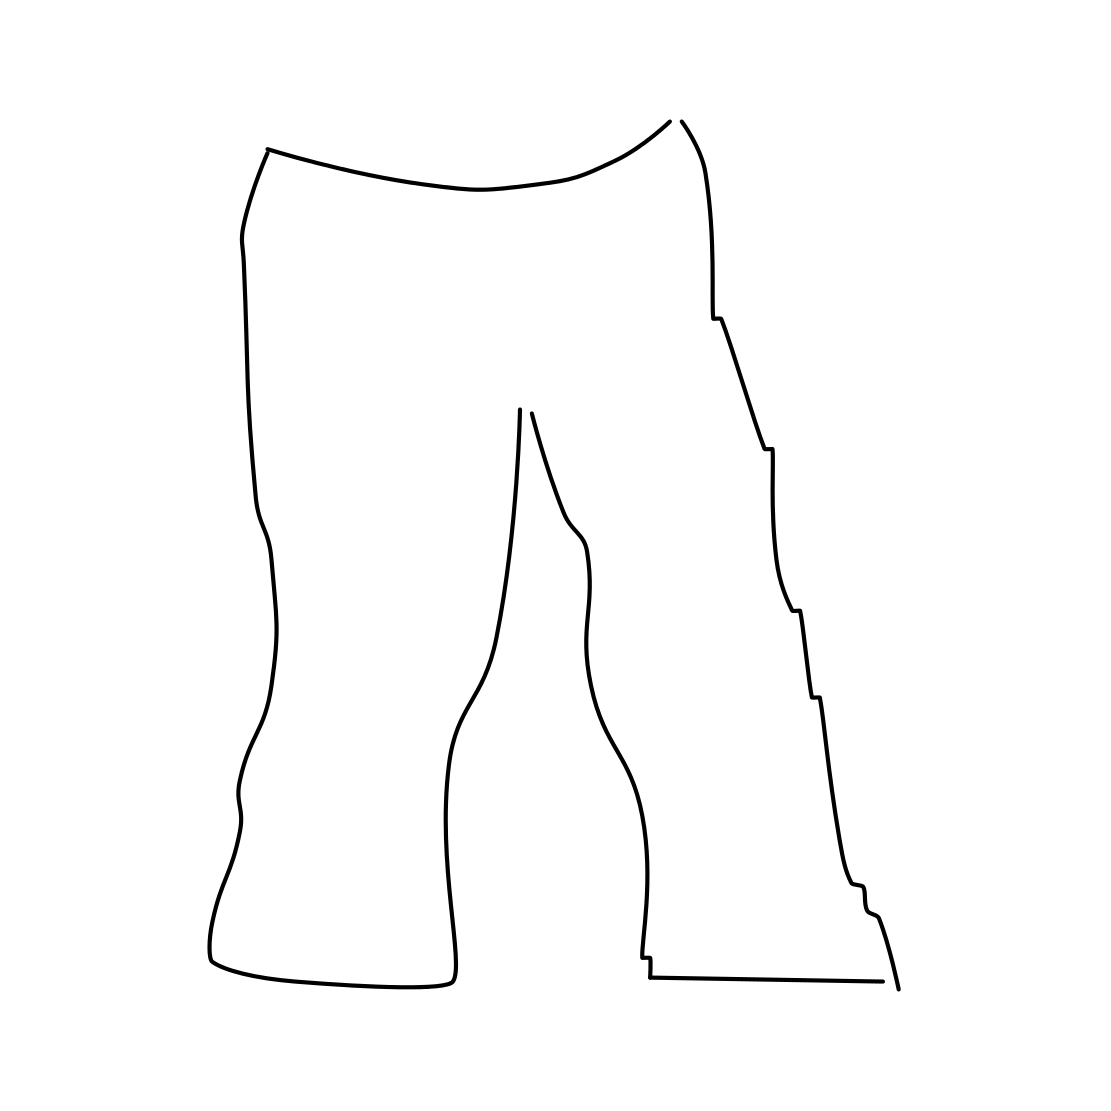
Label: trousers